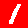
Digit: 1